Question: I think the answer is yes, however my question may not be quite accurate, can't quite use words to describe what I really mean and so I have come up with a rather silly example to illustrate what I am trying to ask.
Suppose that a wearer must continuously wear a hat and whenever it changes the hat it must record the date and the name of the new that.
Using the three tables below, Is it possible to tell '(SELECT)' the hat that the receiver was wearing when sender made the compliment ? I am trying to avoid placing a sixth column in the table with the PK of .
I would like to get one row as return rather than all the hats with a date greater then the date of the compliment.

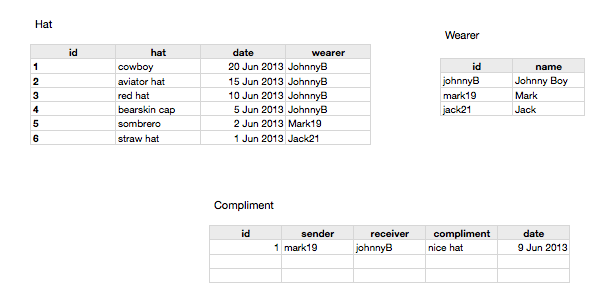
Answer: If I understand your question correctly, I think you are looking for this:
'''
SELECT
c.id,
c.sender,
c.receiver,
c.compliment,
c.date,
h.hat
FROM (
SELECT
compliment.id,
compliment.sender,
compliment.receiver,
compliment.compliment,
compliment.date,
max(hat.date) mx
FROM
compliment INNER JOIN hat
ON compliment.receiver = hat.wearer AND compliment.date>=hat.date
GROUP BY
compliment.id,
compliment.sender,
compliment.receiver,
compliment.compliment,
compliment.date) c
LEFT JOIN hat h
ON c.receiver = h.wearer AND h.date=c.mx
'''
Please see fiddle <URL>.
A cleaner version can be written as this:
'''
SELECT
compliment.*,
hat.hat
FROM (
SELECT
compliment.id,
receiver,
max(hat.date) mx
FROM
compliment LEFT JOIN hat
ON compliment.receiver = hat.wearer
AND compliment.date >= hat.date
GROUP BY
compliment.id,
compliment.receiver
) max_date
INNER JOIN compliment ON max_date.id=compliment.ID
LEFT JOIN hat ON max_date.mx = hat.date AND max_date.receiver=hat.wearer
'''